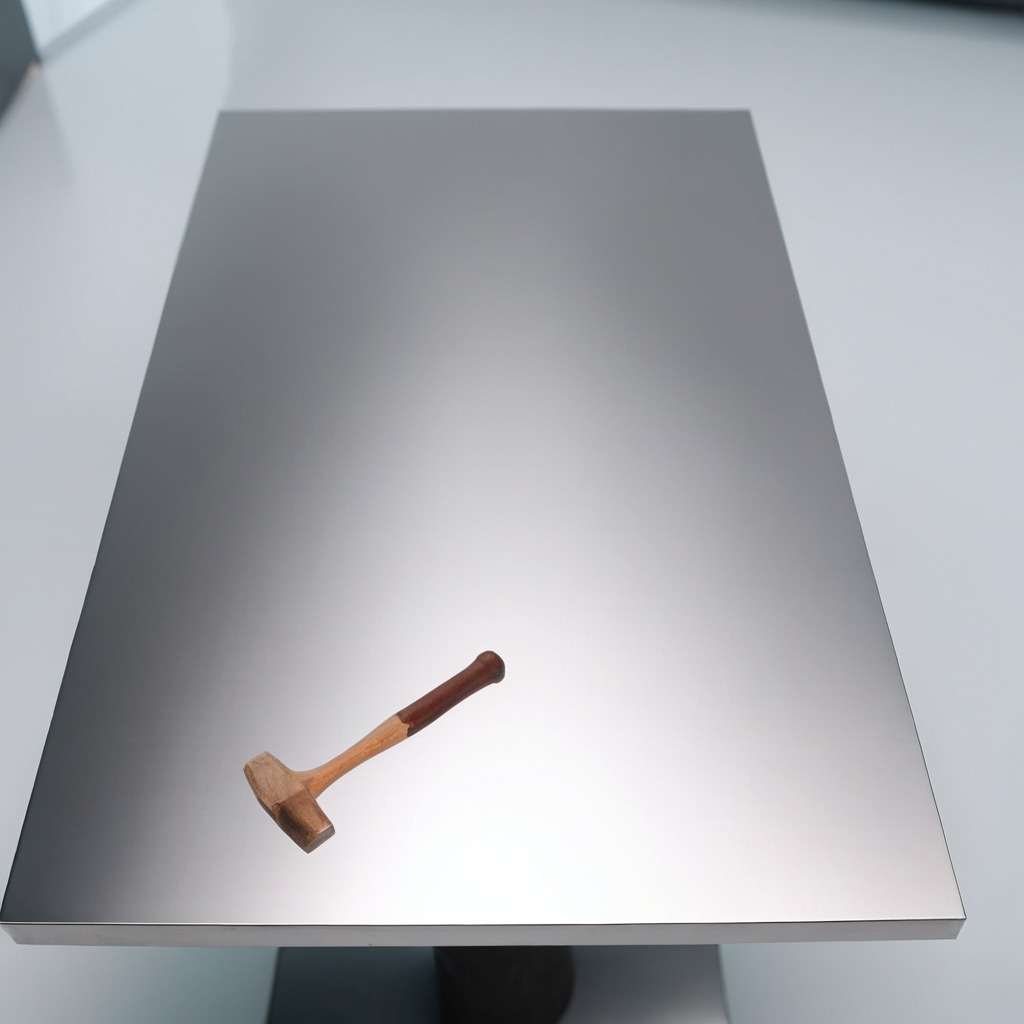
A hammer is lying on the stainless steel table in a high-end prototyping lab.